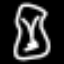
Label: hourglass